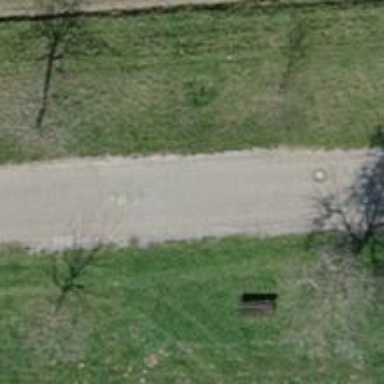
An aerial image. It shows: Unclassified asphalt road with grade1 tracktype.